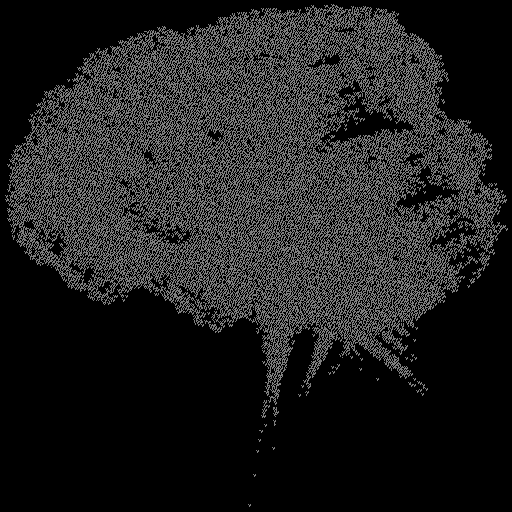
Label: broccoli